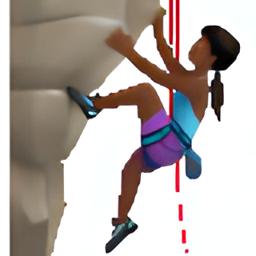
Name: woman climbing medium dark skin tone
Emoji: 🧗🏾‍♀️
Group: People & Body
Sub-group: person-activity